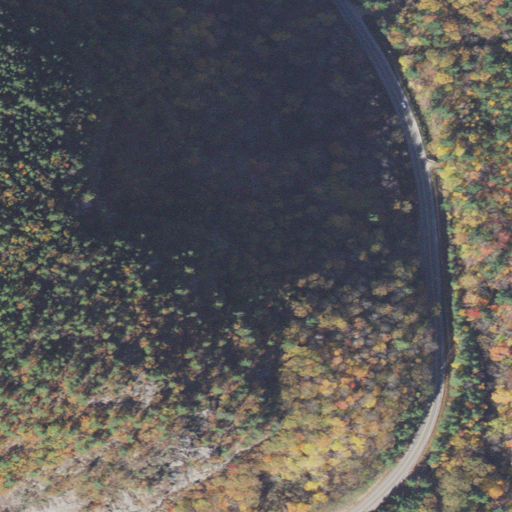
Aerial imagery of bench in New Hampshire named Humphreys Ledge containing mixed forest, deciduous forest, evergreen forest, low intensity development, open development, pasture, and medium intensity development